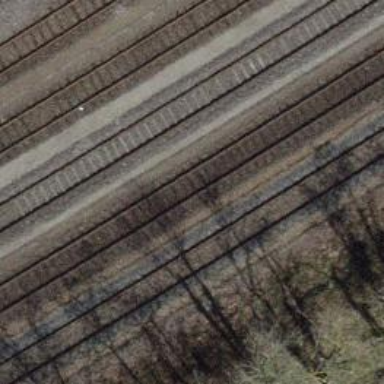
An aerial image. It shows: Railway milestone.